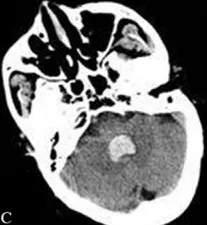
Preoperative and postoperative CT.fourth ventricle.
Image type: radiology (ct)